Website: macys
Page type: payment
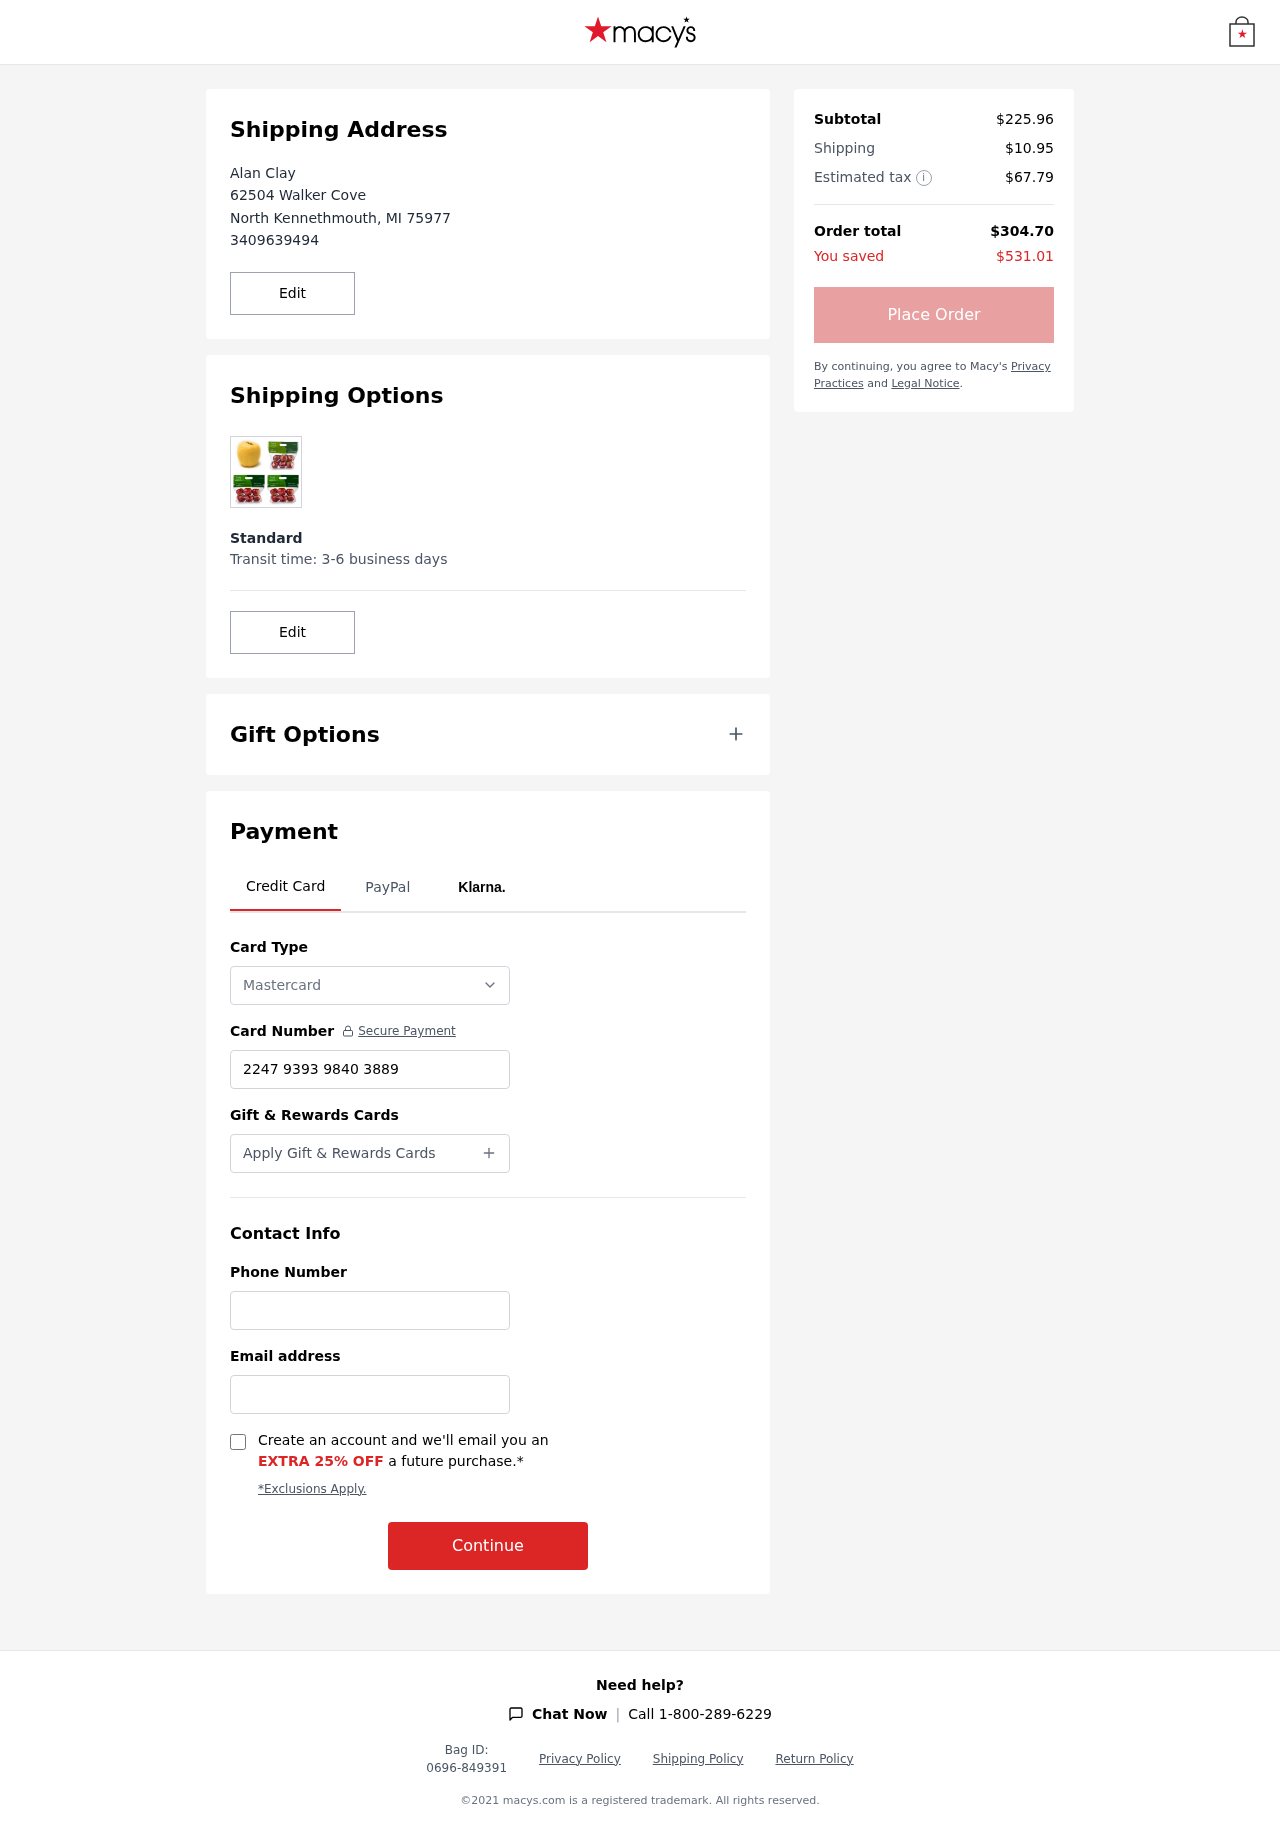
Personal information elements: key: PII_CARD_NUMBER
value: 2247 9393 9840 3889
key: PII_CARD_TYPE
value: Mastercard
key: PII_CITY
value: North Kennethmouth
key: PII_EMAIL
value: alan_clay@gmail.com
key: PII_FULLNAME
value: Alan Clay
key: PII_PHONE
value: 3409639494
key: PII_POSTCODE
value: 75977
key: PII_STATE_ABBR
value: MI
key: PII_STREET
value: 62504 Walker Cove
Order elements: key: ORDER_SUBTOTAL
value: $225.96
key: ORDER_SHIPPING_COST
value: $10.95
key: ORDER_TAX
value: $67.79
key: ORDER_TOTAL
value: $304.70
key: ORDER_SAVINGS
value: $531.01